Question: '''
<div class="wrapper">
<a href="#">
Link-1
<span class="sub-list hidden">
<a href="#">SubLink-1</a>
<a href="#">SubLink-2</a>
<a href="#">SubLink-3</a>
</span>
</a>
<a href="#">Link-2</a>
<a href="#">Link-3</a>
</div>
'''
'''
.wrapper {
border-bottom: 1px solid #dfdfdf;
padding-bottom: 5px;
padding-right: 50px;
height: 25px;
}
.wrapper > a {
font-size: 13px;
font-weight: bold;
padding: 5px 6px;
border: 1px solid #ffffff;
border-bottom: none;
float: right;
display: block;
}
.sub-list {
background-color:#ffffff;
width: 251px;
height: 40px;
border-right: 1px solid #dfdfdf;
border-left: 1px solid #dfdfdf;
border-bottom: 1px solid #dfdfdf;
padding: 10px 10px 0 0;
text-align: right;
}
'''
<URL>
I want to create a menu and submenu. But when I place submenu under the a tag with a span wrapper, dom treeview appears corrupted as below image;

Why is that?
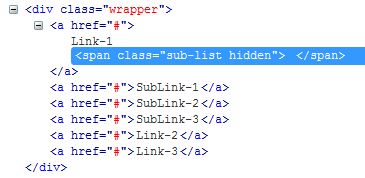
Answer: You're nesting links within a link, which is forbidden:
> Links and anchors defined by the A element must not be nested; an A
element must not contain any other A elements.
<URL>
<URL>